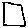
Label: square